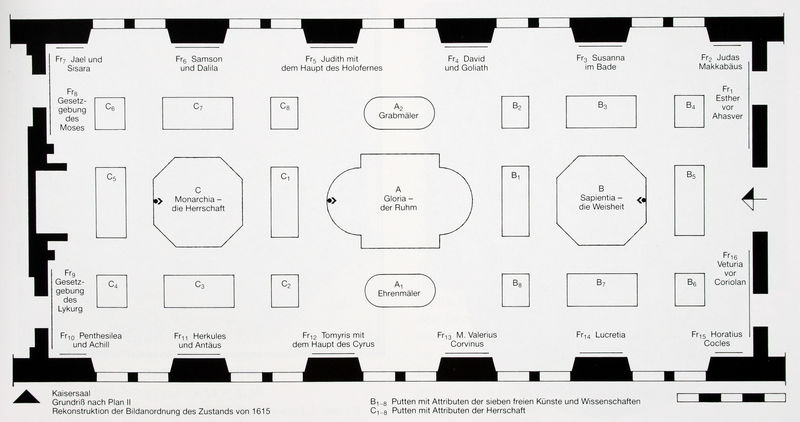
Titel: Bildanordnung Residenz München, Kaisersaal
Künstler: Peter Candid
Standort: München
Institution: Residenz, Kaisersaal
Schlagwörter: gemälde, weiß, sitzen, fenster, grau, pfeiler, raum, schwarz, skizze, stuhl, stühle, tisch, tische, tür, zeichnung, zimmer, gebäude, schloss, weg, muster, wand, architektur, bibel, haupt, holofernes, judith, spiegel, felder, norden, kirche, boden, decke, blatt, tugend, rund, oktagon, putte, skulptur, herrschaft, schrift, bilder, papier, ansicht, türen, flächen, formen, türe, saal, figuren, querformat, kaiser, könig, symmetrie, zahlen, plastik, galerie, halle, rechtecke, name, eingang, moses, eckig, rechteck, münchen, symmetrisch, form, druck, schwarzweiß, text, buchstabe, buchstaben, beschriftung, räume, entwurf, künste, mythologie, kopie, schema, namen, programm, jahr, ausstellung, ecken, quadrate, geometrisch, skulpturen, quader, statuen, mauern, residenz, altes testament, sage, fresken, plan, ausgang, tempel, deckenfresken, stuhö, deckengemälde, museum, monarchie, pyramide, putten, david, allegorien, helden, herkules, putti, szenen, pfeil, mythen, antiquariat, geometrie, quadrat, viereck, bau, weissheit, freskos, ovale, pfeile, oktogon, achteck, achteckig, anordnung, josef, grabmal, legende, rekonstruktion, grundriss, massstab, und, aufriss, bauplan, piano nobile, deckenmalerei, verteilung, aufteilung, grundrissplan, polygon, ordnung, kubus, lageplan, raumaufteilung, blaupause, denkmäler, plot, ehrenmal, aachen, des, computer, juden, orientierung, sagen, susanna, susanna im bade, ellipsen, mose, särge, personifikationen, folge, judas, weisheit, bildfelder, attribute, sitzplan, ausmalung, mytologie, alte pinakothek, arhitektur, prunksaal, kaisersaal, ruhm, raumplan, ahasver, ester, saaö, goliath, gloria, grabmäler, ansich, achill, bild fehlt, sapientia, achsenparallel, allgorie, architekut, attributen, bildanordnung, bildordnung, cyrus, dalila, david und goliath, delila, ehrenmäler, esther, freie künste, grundriss nach plan ii, horatius, jael, lucretia, makkabäus, monarchia, orientierungsplan, probleme mit dem spitzenreiter, samson, samson und dahlia, samson und dalia, samson und deliah, sara, sieben frei künste, susane, türen fenster, gesetzgebung, gloria der ruhm, platzierung, plazierung, raumgliederung